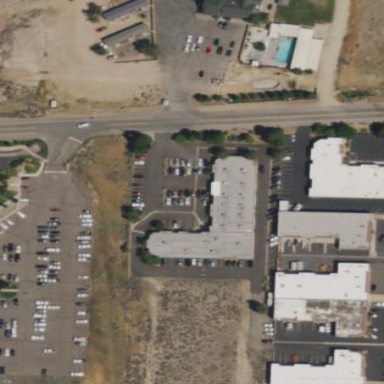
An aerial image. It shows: Office building.